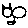
Label: cat